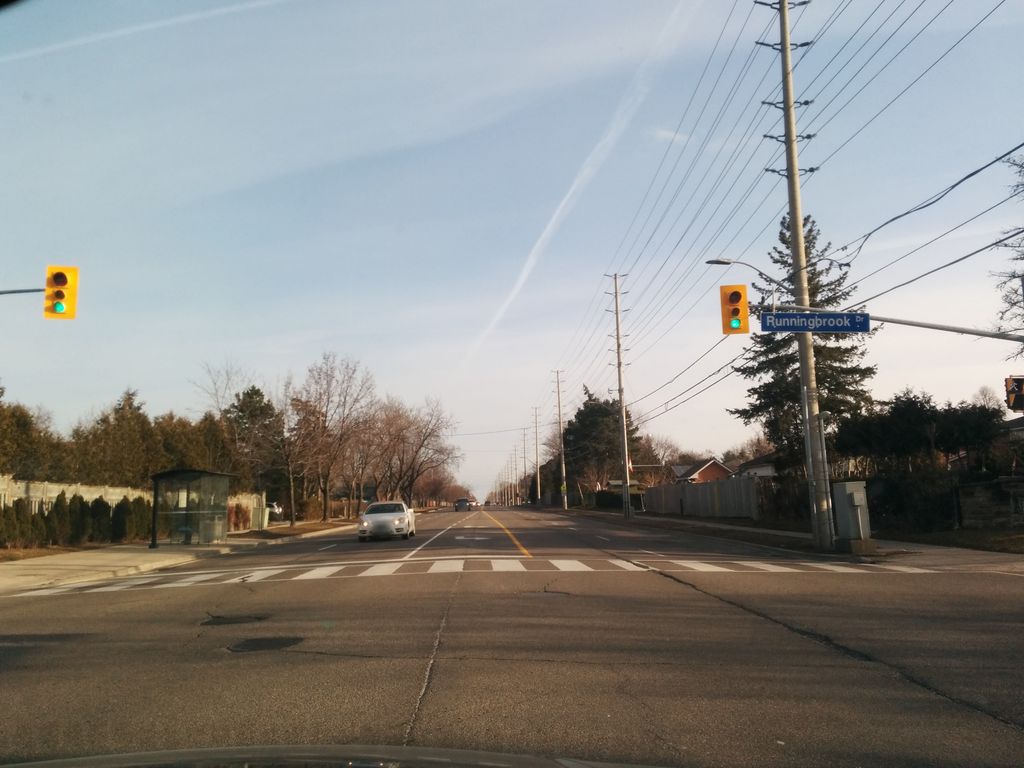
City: toronto